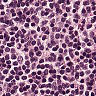
Metastatic tissue present: no